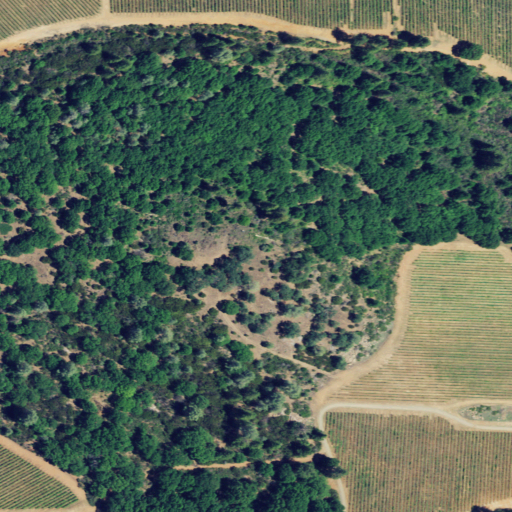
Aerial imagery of mountain in California named Perini Hill containing evergreen forest, shrub, grassland, mixed forest, cultivated crops, and deciduous forest